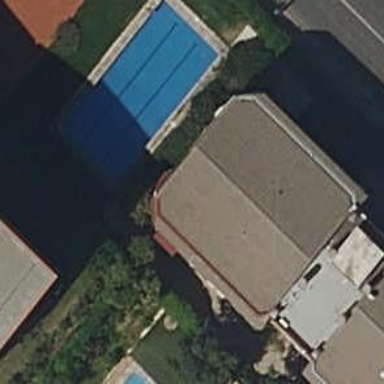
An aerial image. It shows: Swimming pool located in leisure land.